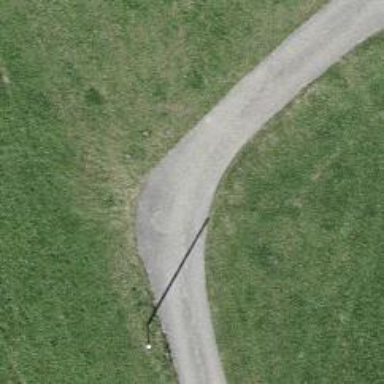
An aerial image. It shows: Driveway.